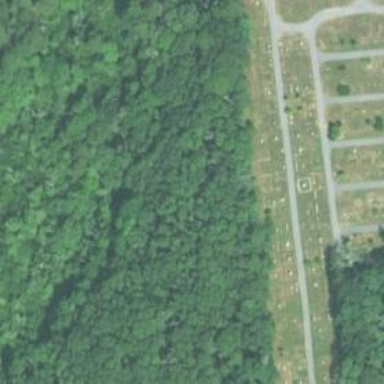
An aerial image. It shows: Cemetery with historic significance.